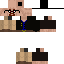
A male human skin with medium skin, wearing brown long hair dressed in a blue suit and black pants, featuring a closed mouth.